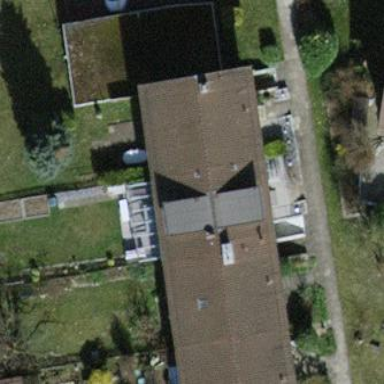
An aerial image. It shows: Building with tiled roof.